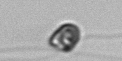
Label: flagellate_morphotype1